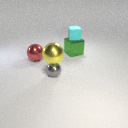
large green metal cube behind large red metal sphere